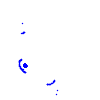
Particle: electron